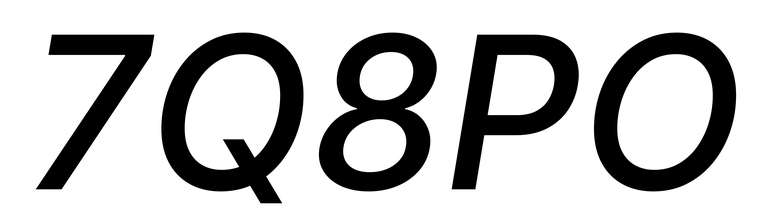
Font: Inter-Italic_Medium_Italic